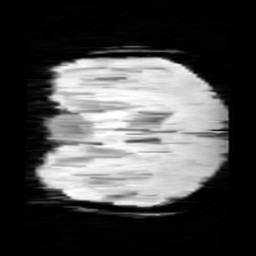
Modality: minIP
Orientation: coronal
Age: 10
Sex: female
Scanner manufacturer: siemens
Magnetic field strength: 3 T
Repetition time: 0.027 s
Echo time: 0.02 s